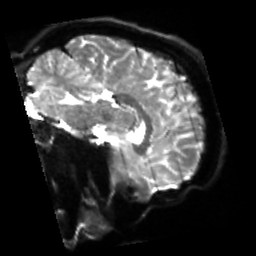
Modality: sbref
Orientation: sagittal
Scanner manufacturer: siemens
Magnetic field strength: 3 T
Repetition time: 4 s
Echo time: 0.0594 s